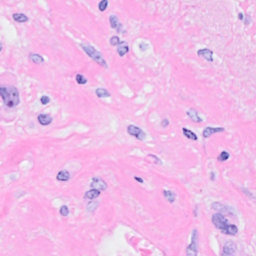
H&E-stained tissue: Breast